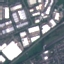
Land use / land cover class: Industrial